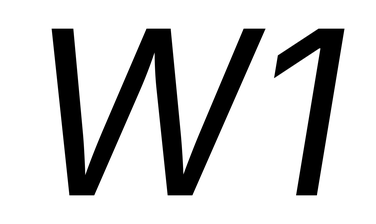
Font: Inter-Italic_Italic